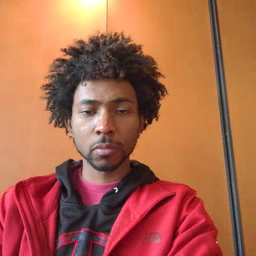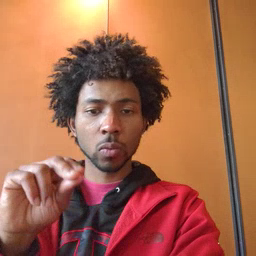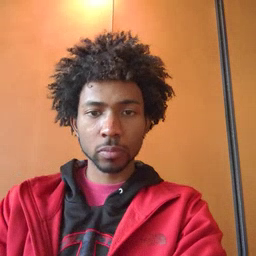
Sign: no